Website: macys
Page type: customer-info-address
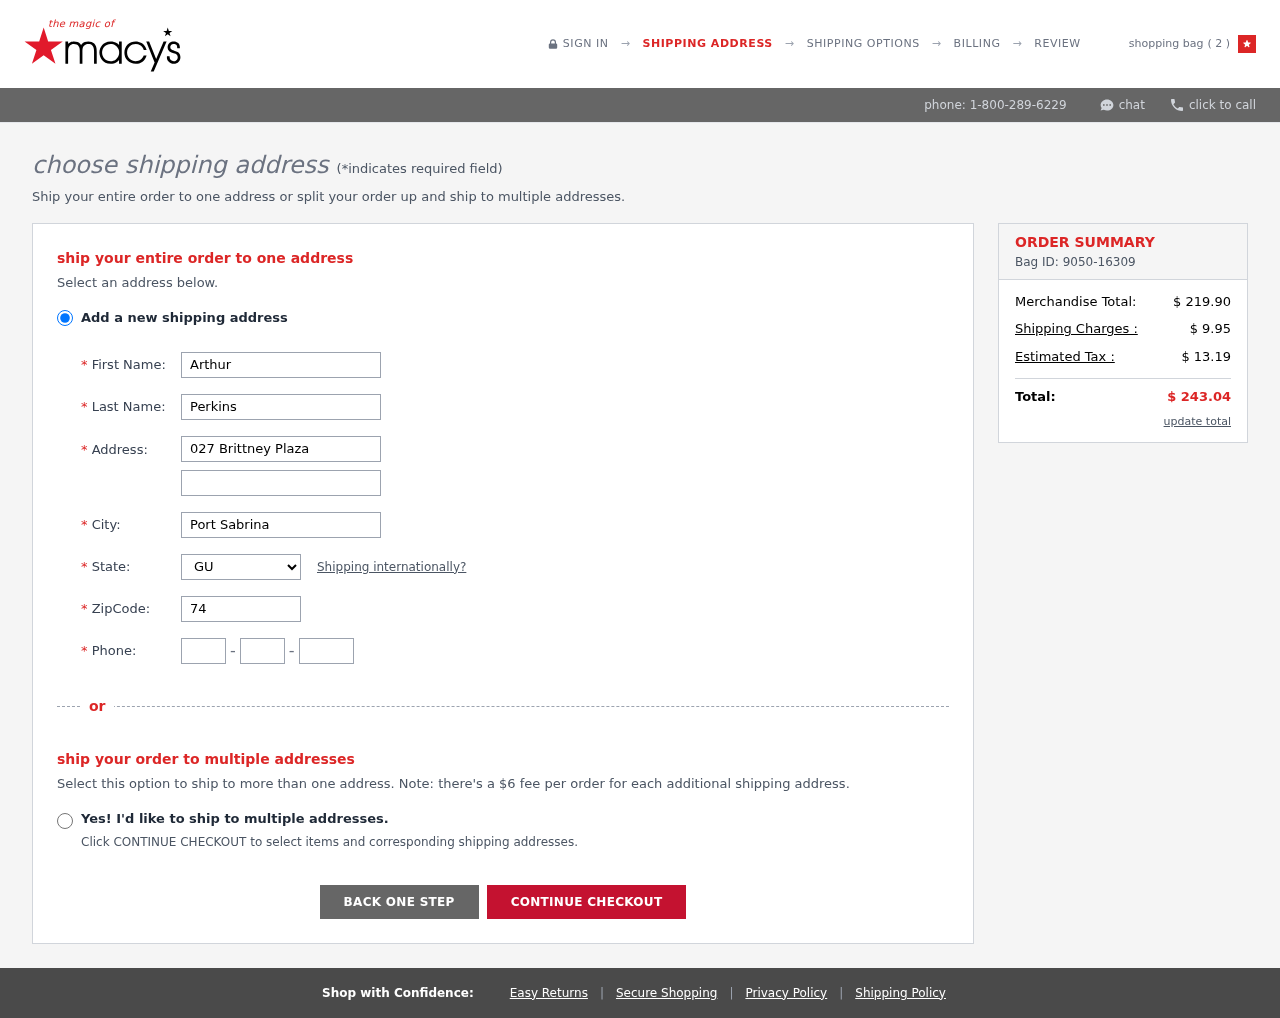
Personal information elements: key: PII_CITY
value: Port Sabrina
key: PII_FIRSTNAME
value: Arthur
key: PII_LASTNAME
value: Perkins
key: PII_PHONE_AREA
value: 877
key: PII_PHONE_PREFIX
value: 419
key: PII_PHONE_SUFFIX
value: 3732
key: PII_POSTCODE
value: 74277
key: PII_STATE_ABBR
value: GU
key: PII_STREET
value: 027 Brittney Plaza
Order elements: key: ORDER_NUM_ITEMS
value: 2
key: ORDER_ID
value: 9050-16309
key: ORDER_SUBTOTAL
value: $ 219.90
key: ORDER_SHIPPING_COST
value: $ 9.95
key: ORDER_TAX
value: $ 13.19
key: ORDER_TOTAL
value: $ 243.04